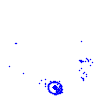
Particle: electron